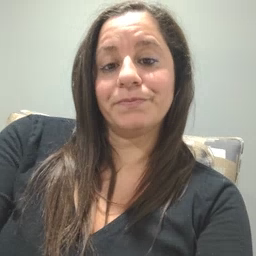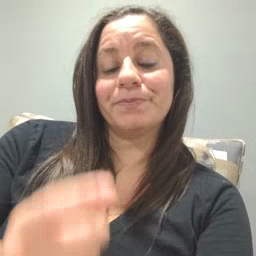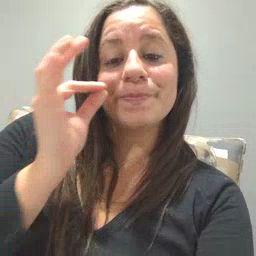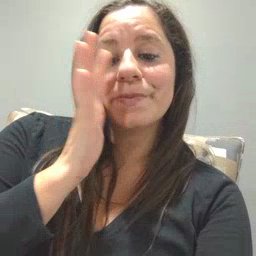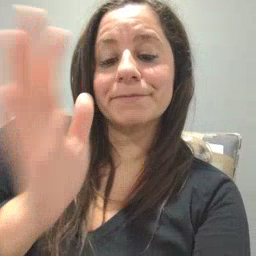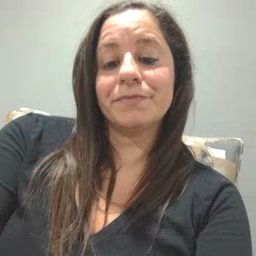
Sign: bee